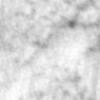
Label: no_change